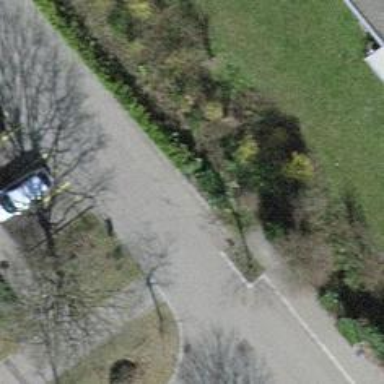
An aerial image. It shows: Asphalt road designated as living street.